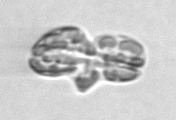
Label: Karenia